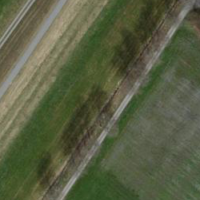
EUNIS habitat code: 24
Species observed at this site:
Lysimachia vulgaris